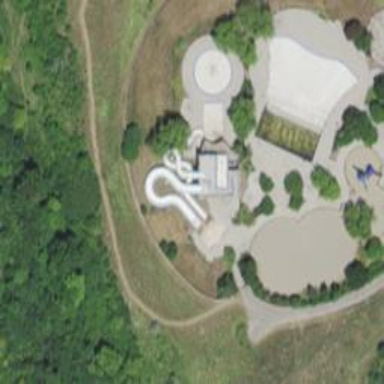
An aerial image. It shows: Body slide in leisure land area.